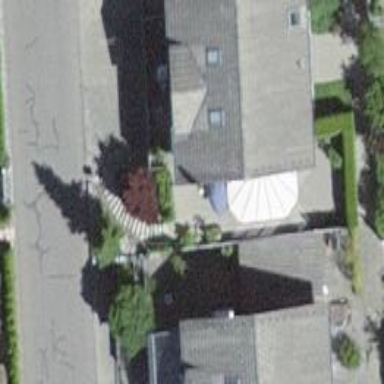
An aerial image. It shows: Terrace building.